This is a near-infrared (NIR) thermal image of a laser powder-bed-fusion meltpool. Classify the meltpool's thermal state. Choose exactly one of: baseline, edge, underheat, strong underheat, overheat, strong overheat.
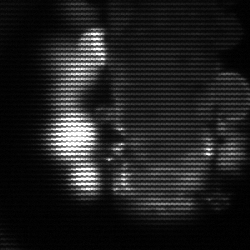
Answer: strong underheat